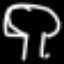
Label: mushroom